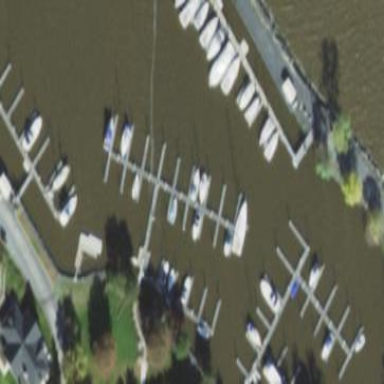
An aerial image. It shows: Marina on leisure land.